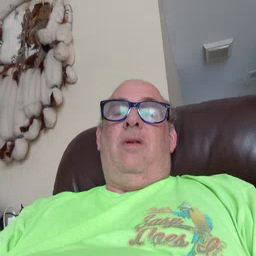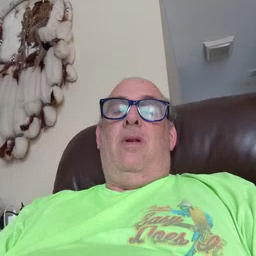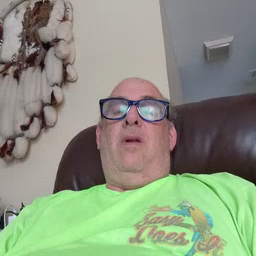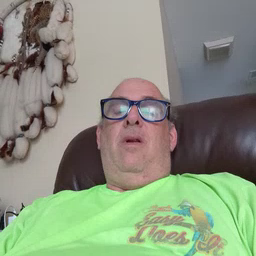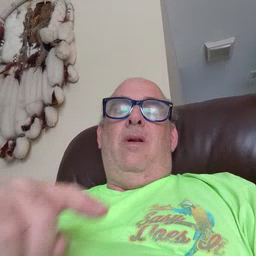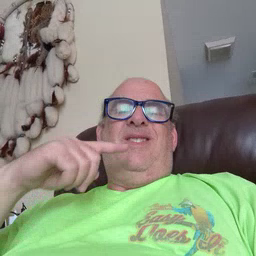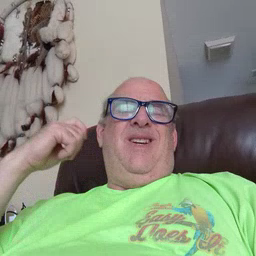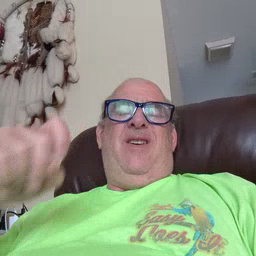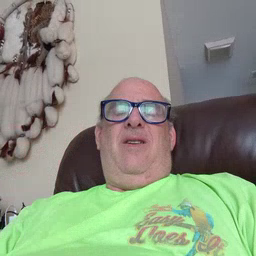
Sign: yucky